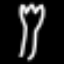
Label: fork